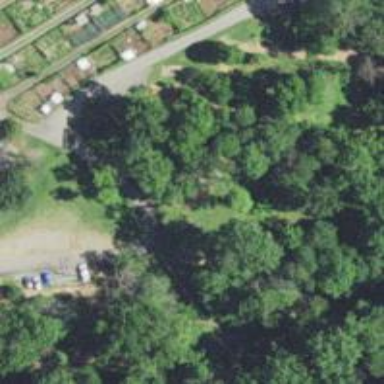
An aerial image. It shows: Disc golf basket.